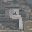
Label: 9